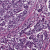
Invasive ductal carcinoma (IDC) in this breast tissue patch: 1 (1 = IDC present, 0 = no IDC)